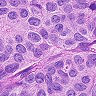
Metastatic tissue present: yes